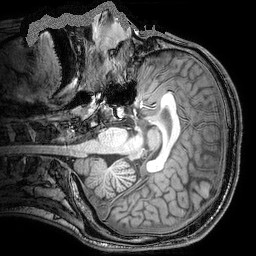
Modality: T1w
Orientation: coronal
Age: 24
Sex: male
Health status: ill
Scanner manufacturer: philips
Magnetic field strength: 3 T
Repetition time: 8.195 s
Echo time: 3.753 s